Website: ulta-beauty
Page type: payment
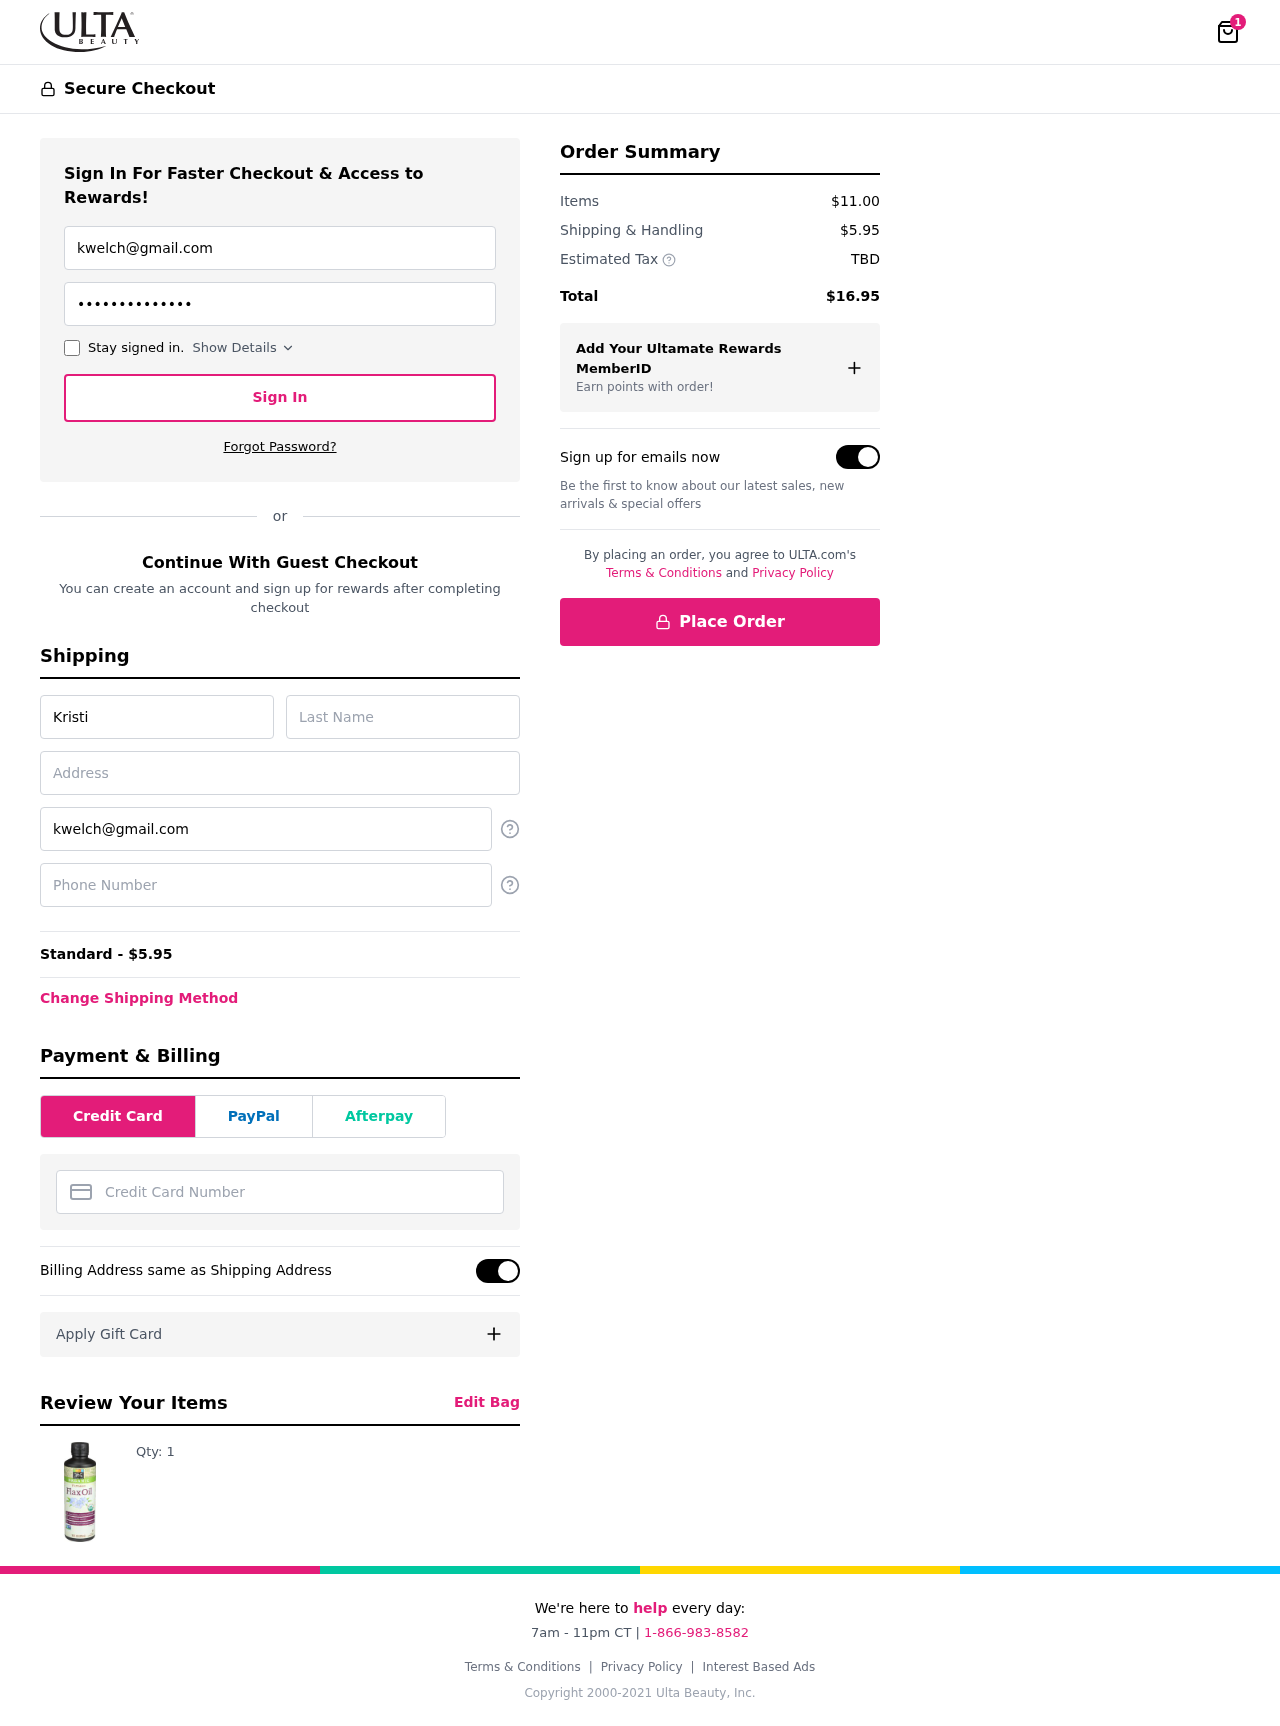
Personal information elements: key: PII_CARD_NUMBER
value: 4597 2350 0657 9240
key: PII_EMAIL
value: kwelch@gmail.com
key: PII_FIRSTNAME
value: Kristina
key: PII_LASTNAME
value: Welch
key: PII_PHONE
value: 6714076163
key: PII_STREET
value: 74862 Victoria Turnpike Suite 203
Product elements: key: PRODUCT1_QUANTITY
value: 1
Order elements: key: ORDER_NUM_ITEMS
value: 1
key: ORDER_SHIPPING_COST
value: $5.95
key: ORDER_SHIPPING_COST
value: Standard - $5.95
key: ORDER_SUBTOTAL
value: $11.00
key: ORDER_TAX
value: TBD
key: ORDER_TOTAL
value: $16.95